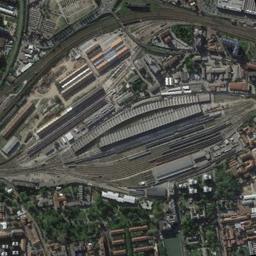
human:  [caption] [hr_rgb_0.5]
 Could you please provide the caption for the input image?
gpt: There are many trees and buildings near the railway station .

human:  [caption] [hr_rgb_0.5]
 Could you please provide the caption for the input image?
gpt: There is a railway station in the crowded city .

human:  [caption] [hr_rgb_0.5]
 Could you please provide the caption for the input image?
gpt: The railway station has lots of railways and some buildings and some trains are on the railways .

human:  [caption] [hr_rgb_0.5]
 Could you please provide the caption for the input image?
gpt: The railway station is next to some buildings and trees .

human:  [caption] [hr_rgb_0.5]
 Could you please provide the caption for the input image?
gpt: There are many buildings and some green trees near the railway station .